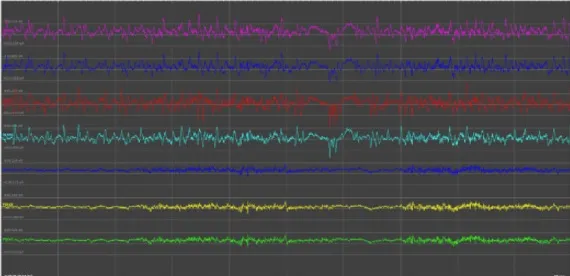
A-C. Electrographic recordings as seen in the OSUP contacts 6-7, OLAT contacts 5-6, and PULV contacts 1-3.
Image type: electrography (ekg)